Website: bh-photo
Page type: gifting
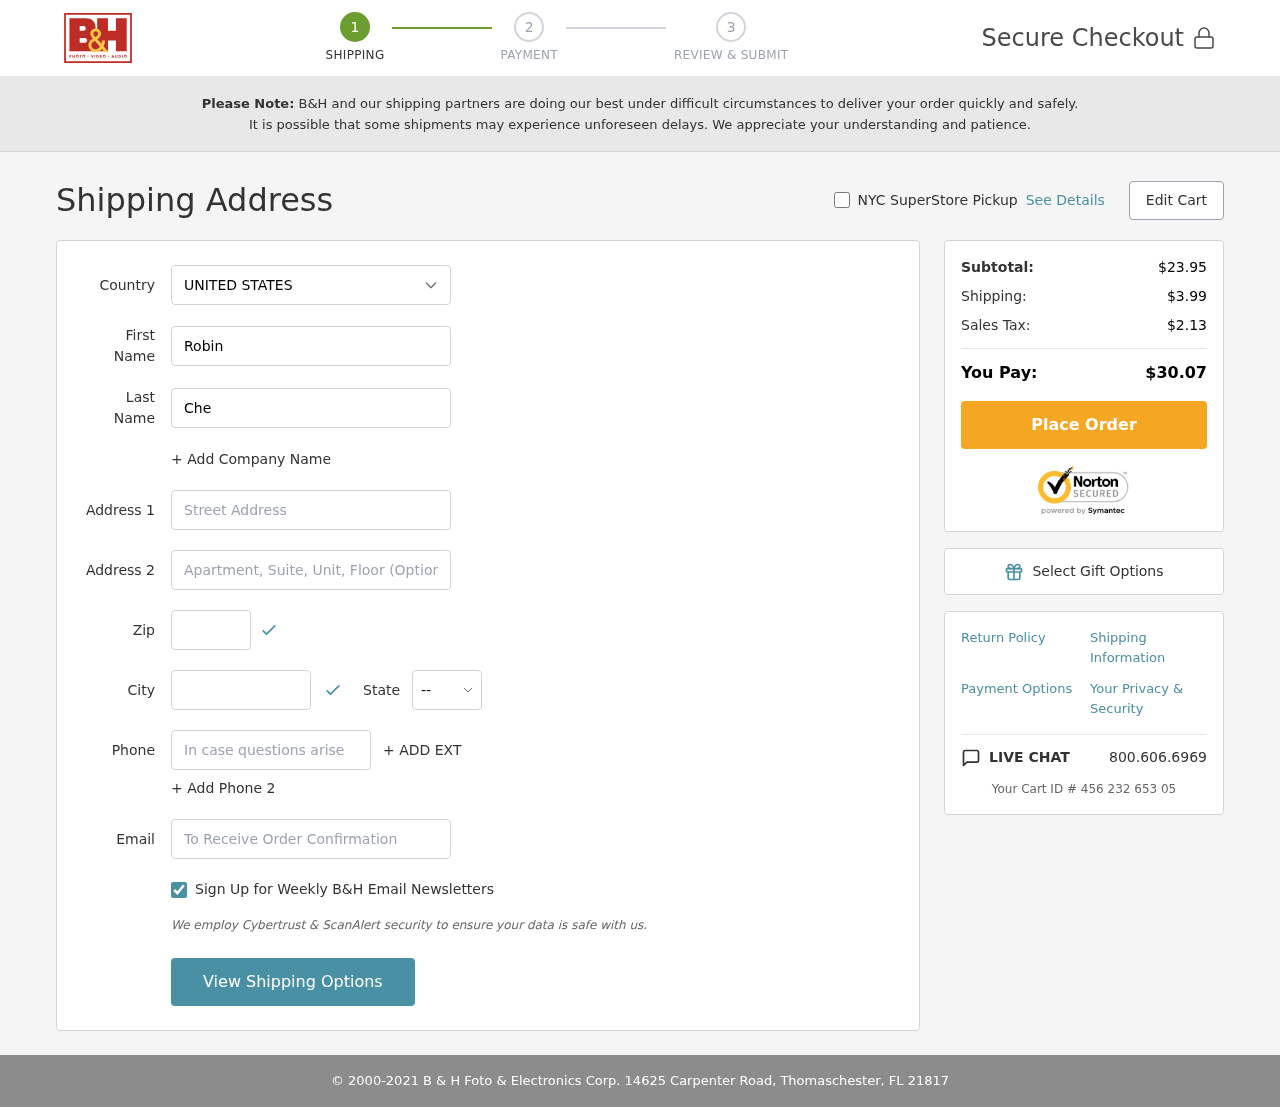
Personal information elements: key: PII_CITY
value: Thomaschester
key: PII_COUNTRY
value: United States
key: PII_EMAIL
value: rchen@yahoo.com
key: PII_FIRSTNAME
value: Robin
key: PII_LASTNAME
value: Chen
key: PII_PHONE
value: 9236851356
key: PII_POSTCODE
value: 21817
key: PII_STATE_ABBR
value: FL
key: PII_STREET
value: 14625 Carpenter Road
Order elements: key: ORDER_SUBTOTAL
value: $23.95
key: ORDER_SHIPPING_COST
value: $3.99
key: ORDER_TAX
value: $2.13
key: ORDER_TOTAL
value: $30.07
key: ORDER_ID
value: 456 232 653 05